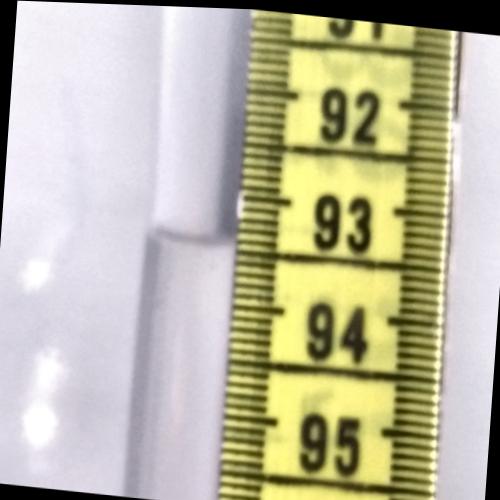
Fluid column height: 93.4 cm